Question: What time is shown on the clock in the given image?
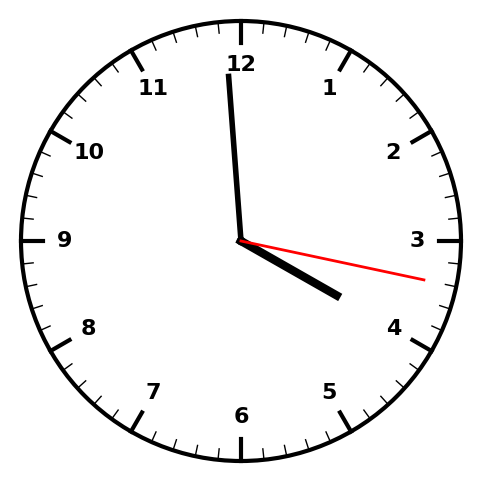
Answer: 03:59:17